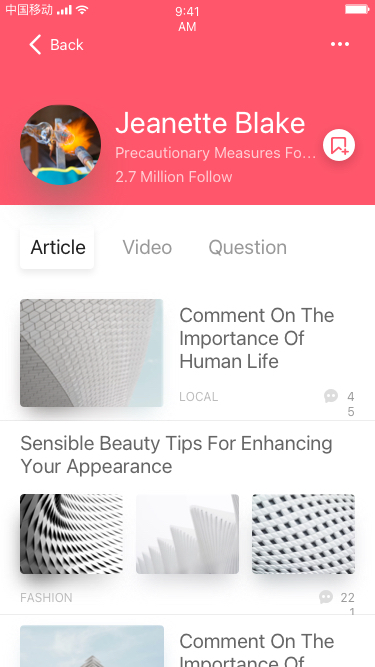
Text in this UI design:
Article
Video
Question
Comment On The Importance Of Human Life
LOCAL
45
Sensible Beauty Tips For Enhancing Your Appearance
221
FASHION
Comment On The Importance Of Human Life
Jeanette Blake
Precautionary Measures Fo…
2.7 Million Follow
Back